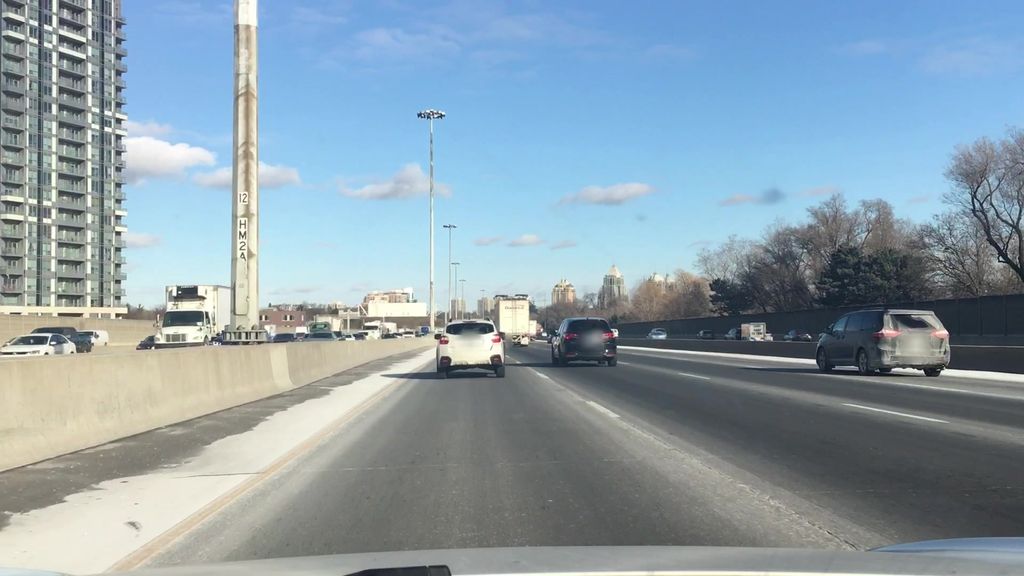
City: toronto